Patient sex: M
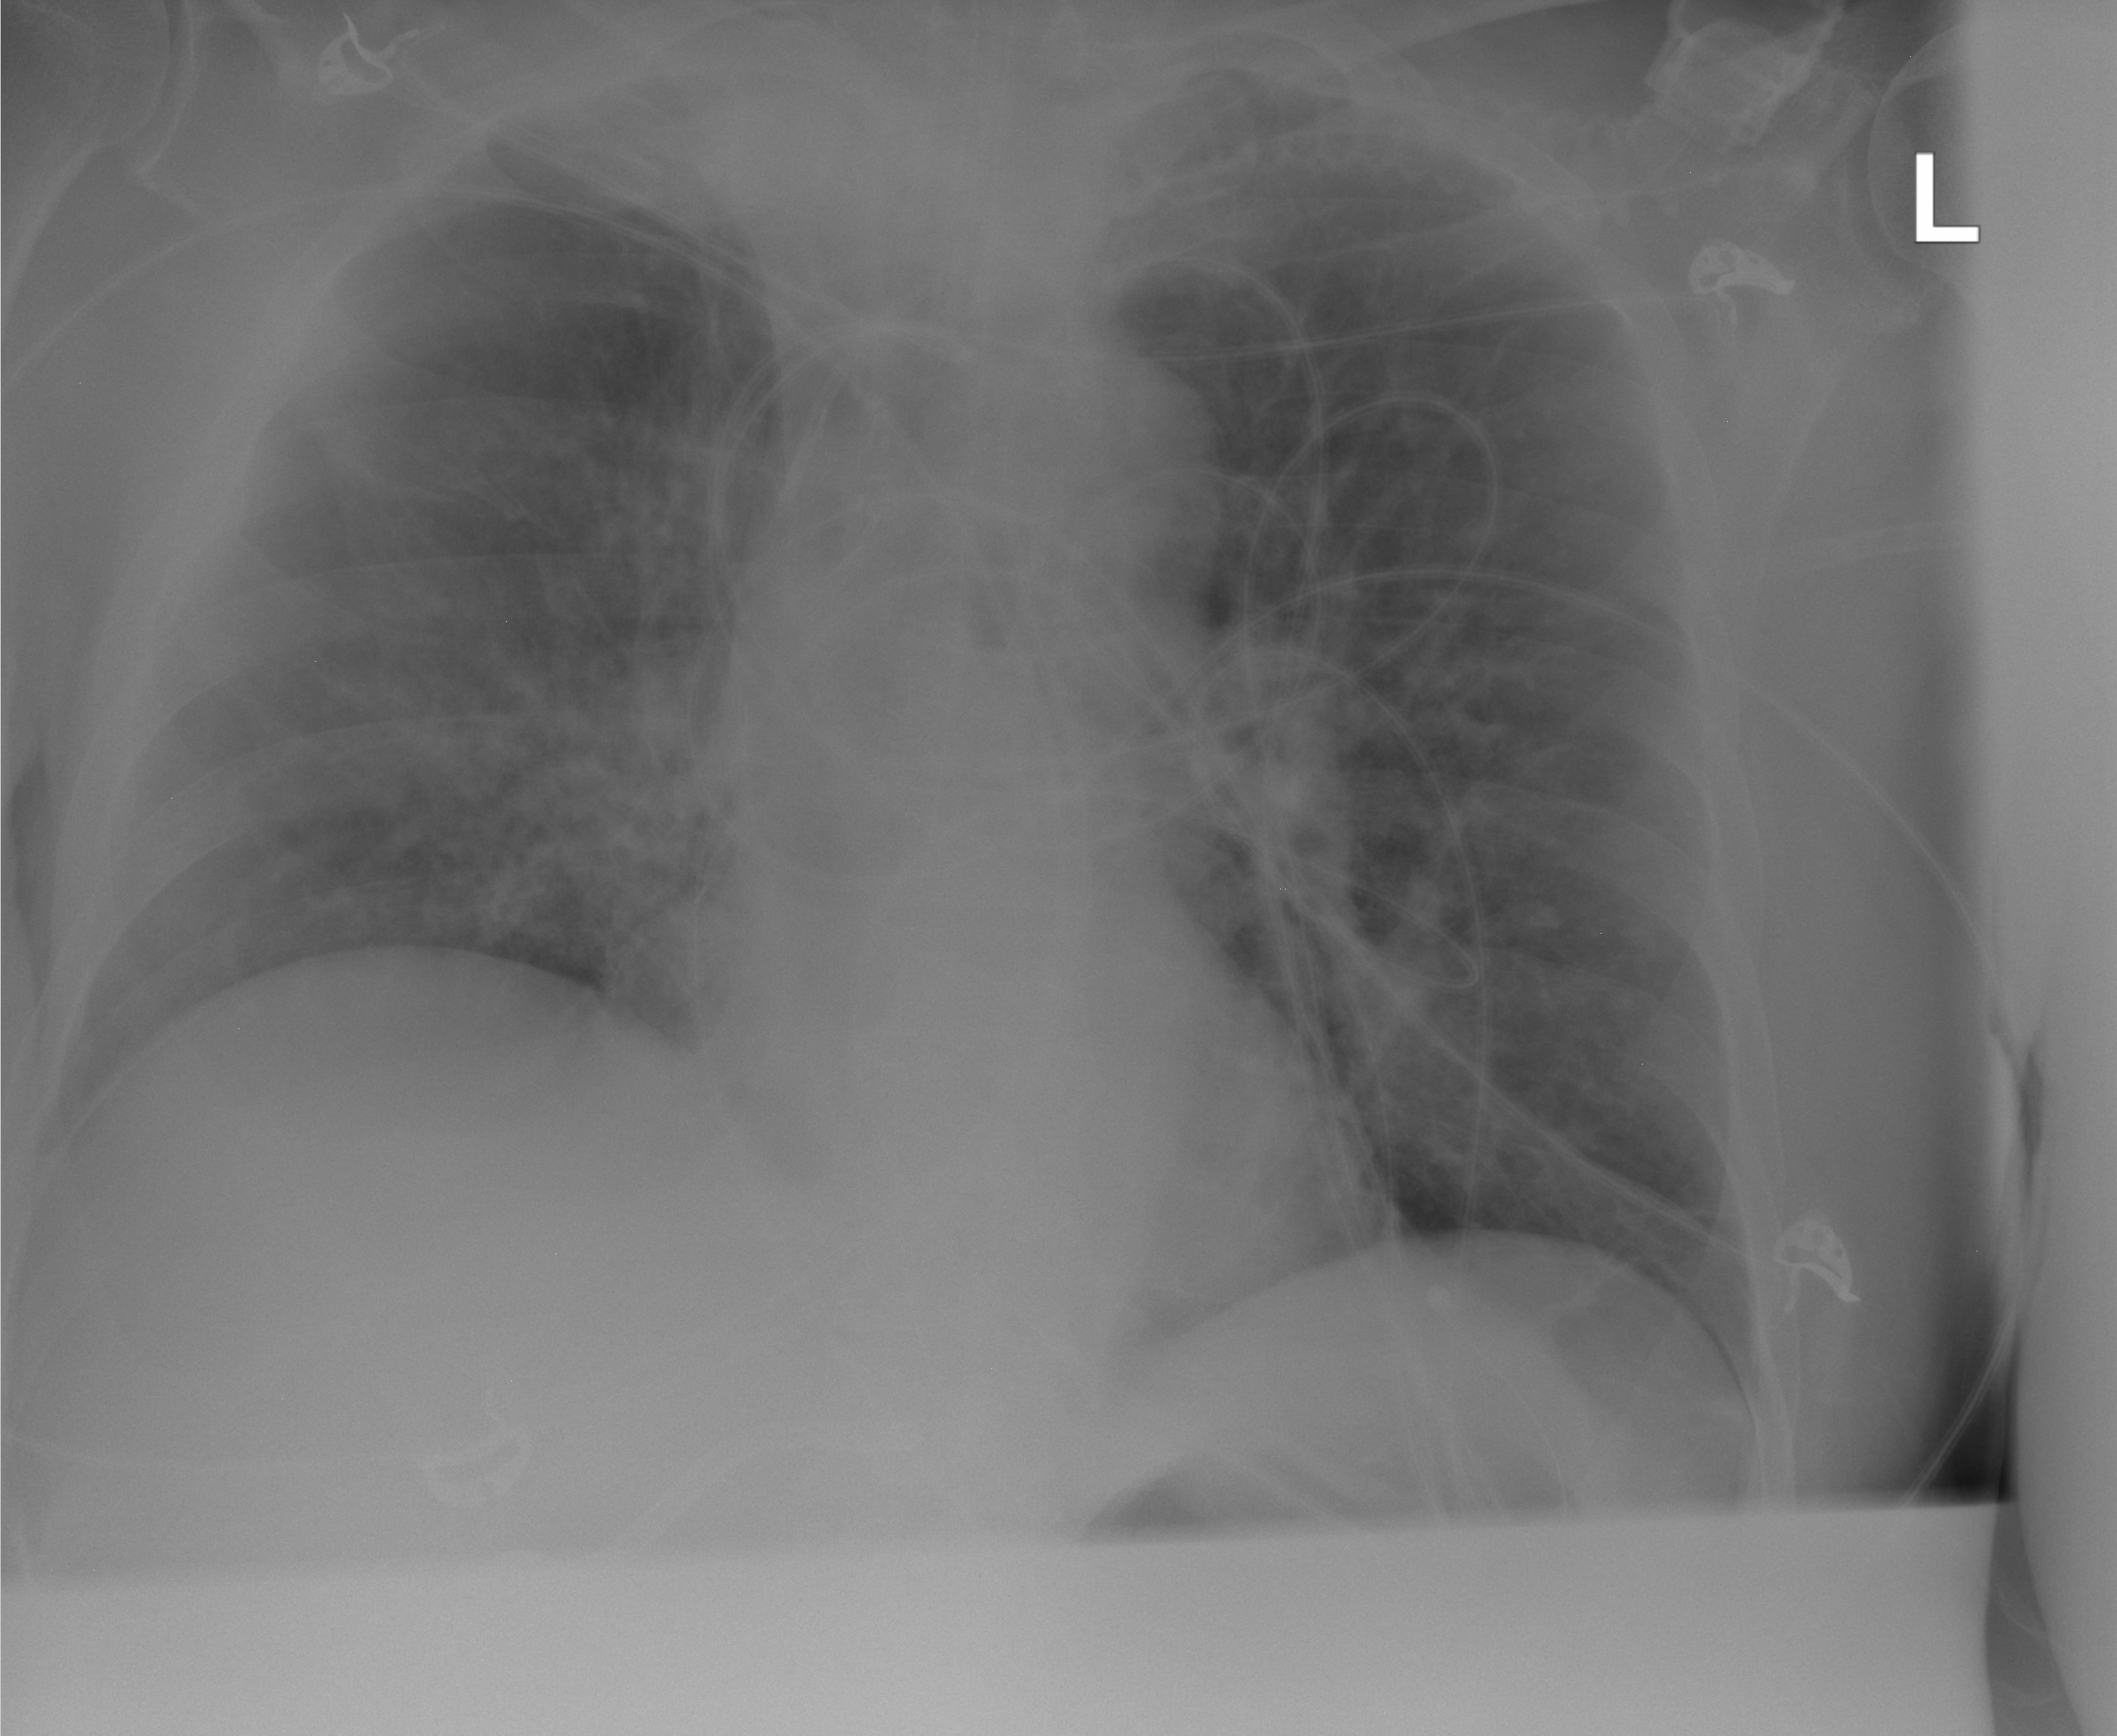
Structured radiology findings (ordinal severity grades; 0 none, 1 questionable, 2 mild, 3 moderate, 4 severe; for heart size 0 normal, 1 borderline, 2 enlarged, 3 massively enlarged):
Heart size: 0
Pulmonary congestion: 0
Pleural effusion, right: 0
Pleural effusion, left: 0
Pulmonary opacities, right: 2
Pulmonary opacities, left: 2
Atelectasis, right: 0
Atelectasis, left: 0